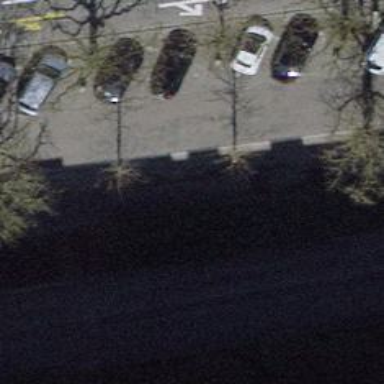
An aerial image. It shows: Tree-lined avenue.